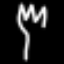
Label: fork